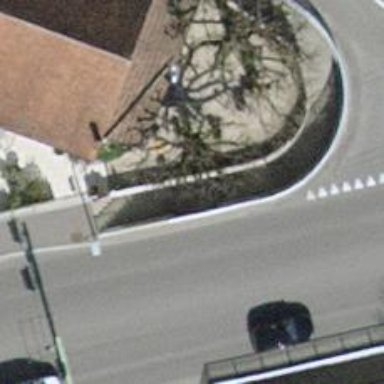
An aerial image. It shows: Footway tunnel.